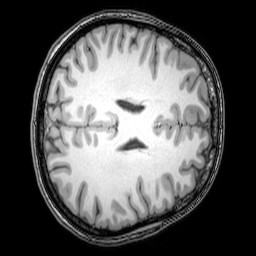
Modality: T1w
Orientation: axial
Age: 23
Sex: female
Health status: healthy
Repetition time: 0.081 s
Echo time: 0.037 s